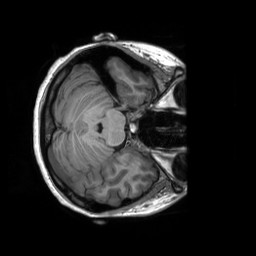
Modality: T1w
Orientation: axial
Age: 23
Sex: female
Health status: healthy
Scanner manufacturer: siemens
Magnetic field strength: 3 T
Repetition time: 2.53 s
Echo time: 0.00227 s